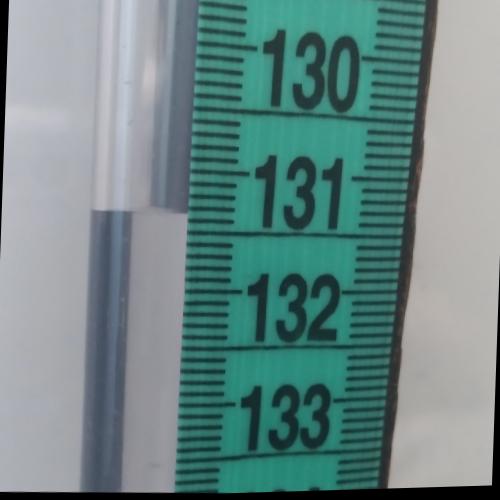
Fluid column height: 131.3 cm